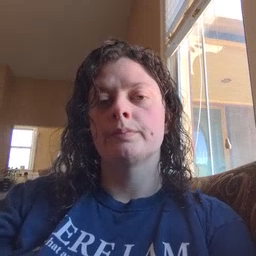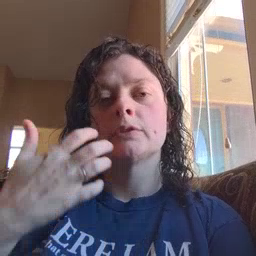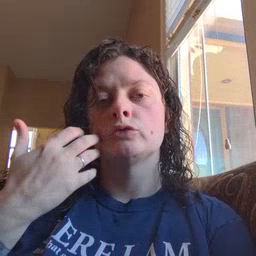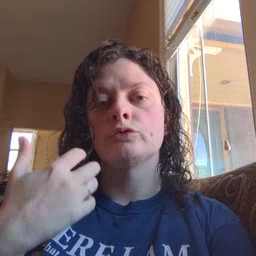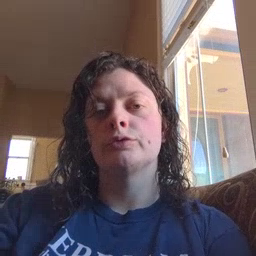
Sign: tiger